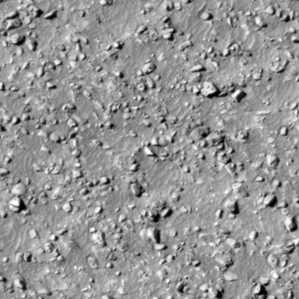
Label: non_frost